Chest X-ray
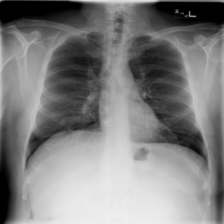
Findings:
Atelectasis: negative
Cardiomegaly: negative
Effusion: negative
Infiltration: positive
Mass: negative
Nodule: negative
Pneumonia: negative
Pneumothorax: negative
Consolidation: negative
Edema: negative
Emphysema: negative
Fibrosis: negative
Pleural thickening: negative
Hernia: negative